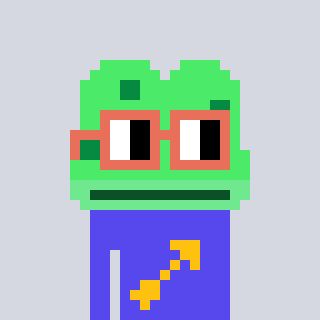
a pixel art character with square orange glasses, a frog-shaped head and a computerblue-colored body on a cool background